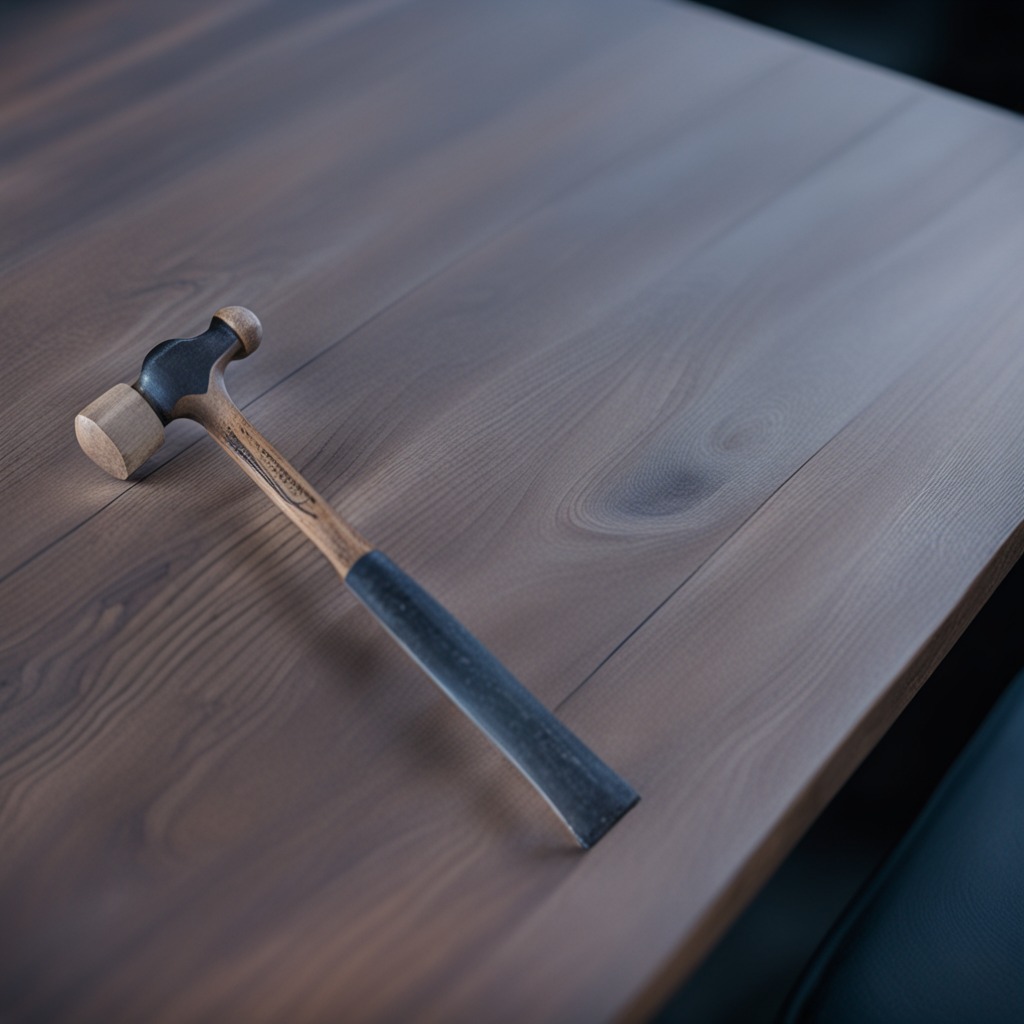
A hammer is lying on the old table.